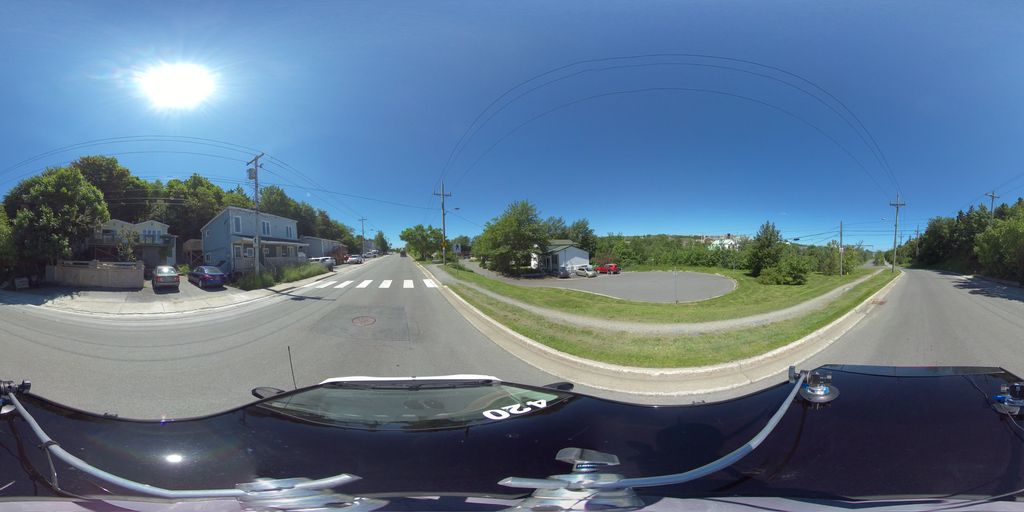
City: st_johns